Question: From Apple docs:
> "Each access-level modifier above optionally accepts a single
argument, which consists of the keyword set enclosed in parentheses
(for instance, private(set)). Use this form of an access-level
modifier when you want to specify an access level for the setter of a
variable or subscript that's less than or equal to the access level of
the variable or subscript itself, as discussed in Getters and
Setters."Excerpt From: Apple Inc. "The Swift Programming Language." iBooks.
<URL>
An example which I try to test in Playground:
'''
import UIKit
class A {
private(set) var name: String {
get { return "Hello, \(self.name)" }
set { self.name = "Unknown" }
}
init(_ name:String) {
self.name = name
}
}
let a = A("Andrew")
a.name = "Hello"
'''
An error which I get in Console Output:
'''
Playground execution failed: error: Execution was interrupted, reason: EXC_BAD_ACCESS (code=2, address=0x7fff5056eff8).
The process has been left at the point where it was interrupted, use "thread return -x" to return to the state before expression evaluation.
* thread #1: tid = 0xea721, 0x00000001104f308c libsystem_pthread.dylib'__mtx_droplock + 222, queue = 'com.apple.main-thread', stop reason = EXC_BAD_ACCESS (code=2, address=0x7fff5056eff8)
* frame #0: 0x00000001104f308c libsystem_pthread.dylib'__mtx_droplock + 222
frame #1: 0x00000001104f2f07 libsystem_pthread.dylib'pthread_mutex_unlock + 68
frame #2: 0x000000010ffbd2b5 libc++.1.dylib'std:👎:mutex::unlock() + 9
frame #3: 0x000000010f040b94 libswift_stdlib_core.dylib'swift_getGenericMetadata + 260
frame #4: 0x000000010ef28a24 libswift_stdlib_core.dylib'Swift.IndexingGenerator.init <A : Swift._Collection>(Swift.IndexingGenerator<A>.Type)(A) -> Swift.IndexingGenerator<A> + 164
frame #5: 0x000000010ef55f1a libswift_stdlib_core.dylib'protocol witness for Swift._Sequence_.generate <A : Swift._Sequence_>(@inout Swift._Sequence_.Self)() -> Swift._Sequence_.Self.GeneratorType in conformance Swift._ContiguousArrayBuffer : Swift._Sequence_ + 154
frame #6: 0x000000010ef284d5 libswift_stdlib_core.dylib'Swift._copyCollectionToNativeArrayBuffer <A : protocol<Swift._Collection, Swift._Sequence_>>(A) -> Swift._ContiguousArrayBuffer<A.GeneratorType.Element> + 1061
frame #7: 0x000000010ef40281 libswift_stdlib_core.dylib'Swift.Array.convertFromArrayLiteral <A>(Swift.Array<A>.Type)(Swift.Array<A>...) -> Swift.Array<A> + 641
frame #8: 0x000000010f1eaae4 PlaygroundLogger'Swift.UInt64.toBytes (Swift.UInt64)() -> Swift.Array<Swift.UInt8> + 292
frame #9: 0x000000010f1eb6a4 PlaygroundLogger'protocol witness for PlaygroundLogger.ToBytes.toBytes <A : PlaygroundLogger.ToBytes>(@inout PlaygroundLogger.ToBytes.Self)() -> Swift.Array<Swift.UInt8> in conformance Swift.UInt64 : PlaygroundLogger.ToBytes + 20
frame #10: 0x000000010f1dbe3d PlaygroundLogger'PlaygroundLogger.BytesStream.write (PlaygroundLogger.BytesStream)(PlaygroundLogger.ToBytes) -> PlaygroundLogger.BytesStream + 77
frame #11: 0x000000010f1dbd74 PlaygroundLogger'PlaygroundLogger.BytesStream.write (PlaygroundLogger.BytesStream)(Swift.String) -> PlaygroundLogger.BytesStream + 164
frame #12: 0x000000010f20f04b PlaygroundLogger'PlaygroundLogger.PlaygroundWriter.encode_config_info (PlaygroundLogger.PlaygroundWriter)() -> () + 203
frame #13: 0x000000010f20f2bf PlaygroundLogger'PlaygroundLogger.PlaygroundWriter.encode_header (PlaygroundLogger.PlaygroundWriter)() -> () + 127
frame #14: 0x000000010f20ecda PlaygroundLogger'PlaygroundLogger.PlaygroundScopeWriter.encode_scope_event (PlaygroundLogger.PlaygroundScopeWriter)(PlaygroundLogger.ScopeEvent) -> () + 58
frame #15: 0x000000010f1eb997 PlaygroundLogger'playground_log_scope_entry + 87
frame #16: 0x000000011ae20771
'''
What am I doing wrong? Am I missing something?
This example works fine:
'''
struct TrackedString {
private(set) var numberOfEdits = 0
var value: String = "" {
didSet {
numberOfEdits++
}
}
}
var stringToEdit = TrackedString()
stringToEdit.value = "Hello"
stringToEdit
stringToEdit.numberOfEdits += 10
stringToEdit
'''
More from docs:
> "the access level for the numberOfEdits property is marked with a
private(set) modifier to indicate that the property should be settable
only from within the same source file as the TrackedString structure's
definition."Excerpt From: Apple Inc. "The Swift Programming Language." iBooks.
<URL>

But thats not what I need. Is it possible to disallow to set variable numberOfEdits outside the struct/class?
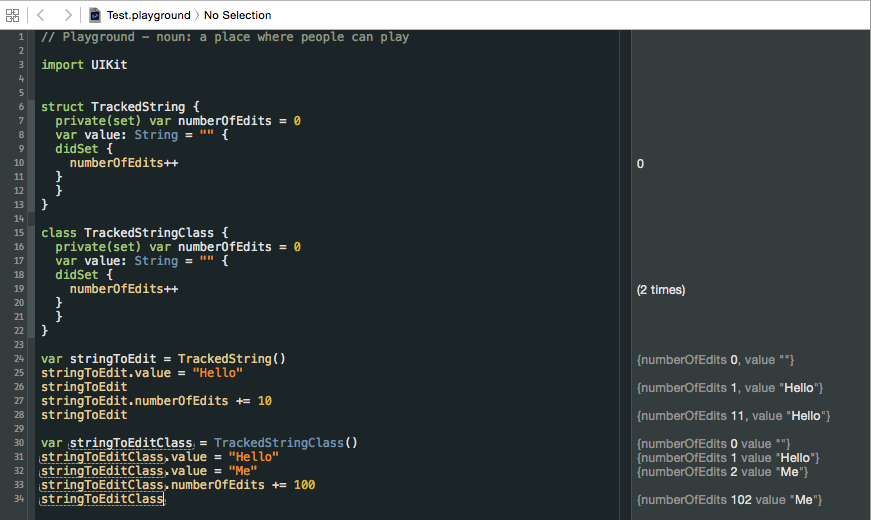
Answer: Your problem lies here:
'''
set { self.name = "Unknown" }
'''
You're setting the value of a computed property within its own setter. This causes infinite recursion. Don't forget that this is a property: it doesn't actually have storage. You don't have a variable "self.name" to put anything in; you only have a couple of functions to calculate it. Computed properties like this should use other, non-computed variables for storage. (That's why your structure example works, by the way: you're using a real property with storage.)
You're not being helped in your debugging by fact of running in a Playground. Don't get me wrong: Playgrounds are great. However, in this case, it's taking many seconds to crash, so the crash probably isn't showing up when you expect after an edit. It's also not showing you a full stack trace (which is massive for the problem you're getting, having reproduced it in a "real" app, and might have made it rather more obvious that you'd blown the stack.) When I built and ran the above as a console app, it finally blew up with a stack trace 104,832 calls deep, all but two of which were '...private_cmd.A.name.setter...'. Bit of a clue :)